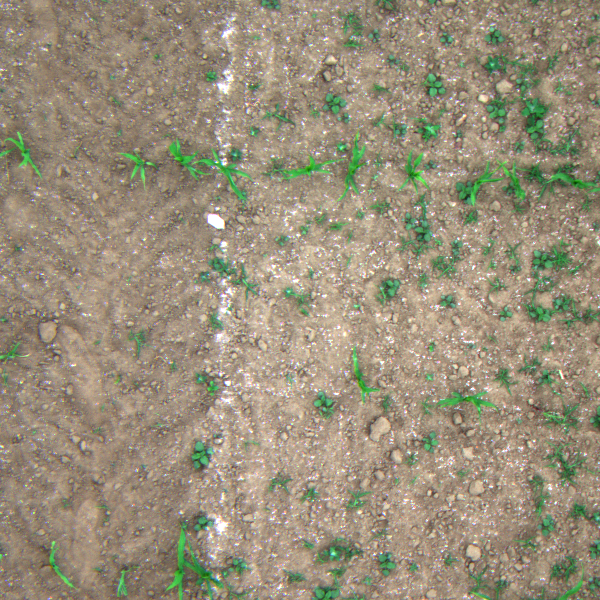
Acquisition date: 2023-06-06
Tile: 0922
Annotated plant instances:
label: maize
label: maize
label: maize
label: quickweed
label: quickweed
label: barnyard_grass
label: barnyard_grass
label: barnyard_grass
label: amaranth
label: amaranth
label: amaranth
label: amaranth
label: amaranth
label: quickweed
label: quickweed
label: amaranth
label: amaranth
label: maize
label: maize
label: amaranth
label: quickweed
label: maize
label: maize
label: amaranth
label: barnyard_grass
label: barnyard_grass
label: amaranth
label: maize
label: quickweed
label: barnyard_grass
label: barnyard_grass
label: amaranth
label: barnyard_grass
label: amaranth
label: barnyard_grass
label: amaranth
label: quickweed
label: barnyard_grass
label: maize
label: quickweed
label: amaranth
label: barnyard_grass
label: barnyard_grass
label: amaranth
label: amaranth
label: maize
label: maize
label: quickweed
label: amaranth
label: amaranth
label: maize
label: amaranth
label: quickweed
label: amaranth
label: maize
label: maize
label: maize
label: amaranth
label: amaranth
label: quickweed
label: amaranth
label: quickweed
label: amaranth
label: amaranth
label: amaranth
label: amaranth
label: amaranth
label: amaranth
label: barnyard_grass
label: barnyard_grass
label: amaranth
label: quickweed
label: maize
label: barnyard_grass
label: amaranth
label: maize
label: barnyard_grass
label: amaranth
label: barnyard_grass
label: barnyard_grass
label: amaranth
label: amaranth
label: amaranth
label: amaranth
label: barnyard_grass
label: amaranth
label: barnyard_grass
label: amaranth
label: barnyard_grass
label: amaranth
label: barnyard_grass
label: barnyard_grass
label: barnyard_grass
label: barnyard_grass
label: barnyard_grass
label: weed_other
label: barnyard_grass
label: barnyard_grass
label: barnyard_grass
label: barnyard_grass
label: quickweed
label: barnyard_grass
label: weed_other
label: barnyard_grass
label: weed_other
label: weed_other
label: amaranth
label: amaranth
label: barnyard_grass
label: weed_other
label: weed_other
label: weed_other
label: barnyard_grass
label: amaranth
label: barnyard_grass
label: barnyard_grass
label: barnyard_grass
label: barnyard_grass
label: barnyard_grass
label: weed_other
label: amaranth
label: weed_other
label: amaranth
label: weed_other
label: weed_other
label: weed_other
label: barnyard_grass
label: barnyard_grass
label: barnyard_grass
label: barnyard_grass
label: barnyard_grass
label: barnyard_grass
label: amaranth
label: barnyard_grass
label: barnyard_grass
label: weed_other
label: amaranth
label: barnyard_grass
label: barnyard_grass
label: barnyard_grass
label: barnyard_grass
label: barnyard_grass
label: amaranth
label: barnyard_grass
label: quickweed
label: barnyard_grass
label: amaranth
label: weed_other
label: barnyard_grass
label: amaranth
label: maize
label: barnyard_grass
label: maize
label: barnyard_grass
label: barnyard_grass
label: weed_other
label: amaranth
label: barnyard_grass
label: weed_other
label: amaranth
label: amaranth
label: barnyard_grass
label: barnyard_grass
label: quickweed
label: barnyard_grass
label: amaranth
label: barnyard_grass
label: amaranth
label: barnyard_grass
label: barnyard_grass
label: barnyard_grass
label: barnyard_grass
label: barnyard_grass
label: barnyard_grass
label: weed_other
label: amaranth
label: barnyard_grass
label: barnyard_grass
label: barnyard_grass
label: barnyard_grass
label: barnyard_grass
label: barnyard_grass
label: barnyard_grass
label: quickweed
label: barnyard_grass
label: barnyard_grass
label: barnyard_grass
label: barnyard_grass
label: barnyard_grass
label: amaranth
label: amaranth
label: maize
label: quickweed
label: barnyard_grass
label: barnyard_grass
label: quickweed
label: quickweed
label: barnyard_grass
label: barnyard_grass
label: barnyard_grass
label: barnyard_grass
label: barnyard_grass
label: barnyard_grass
label: barnyard_grass
label: barnyard_grass
label: amaranth
label: amaranth
label: barnyard_grass
label: barnyard_grass
label: barnyard_grass
label: barnyard_grass
label: barnyard_grass
label: barnyard_grass
label: barnyard_grass
label: barnyard_grass
label: barnyard_grass
label: barnyard_grass
label: barnyard_grass
label: barnyard_grass
label: barnyard_grass
label: maize
label: weed_other
label: barnyard_grass
label: barnyard_grass
label: barnyard_grass
label: barnyard_grass
label: weed_other
label: barnyard_grass
label: barnyard_grass
label: barnyard_grass
label: amaranth
label: weed_other
label: barnyard_grass
label: barnyard_grass
label: barnyard_grass
label: barnyard_grass
label: weed_other
label: amaranth
label: weed_other
label: barnyard_grass
label: barnyard_grass
label: barnyard_grass
label: barnyard_grass
label: barnyard_grass
label: barnyard_grass
label: barnyard_grass
label: weed_other
label: weed_other